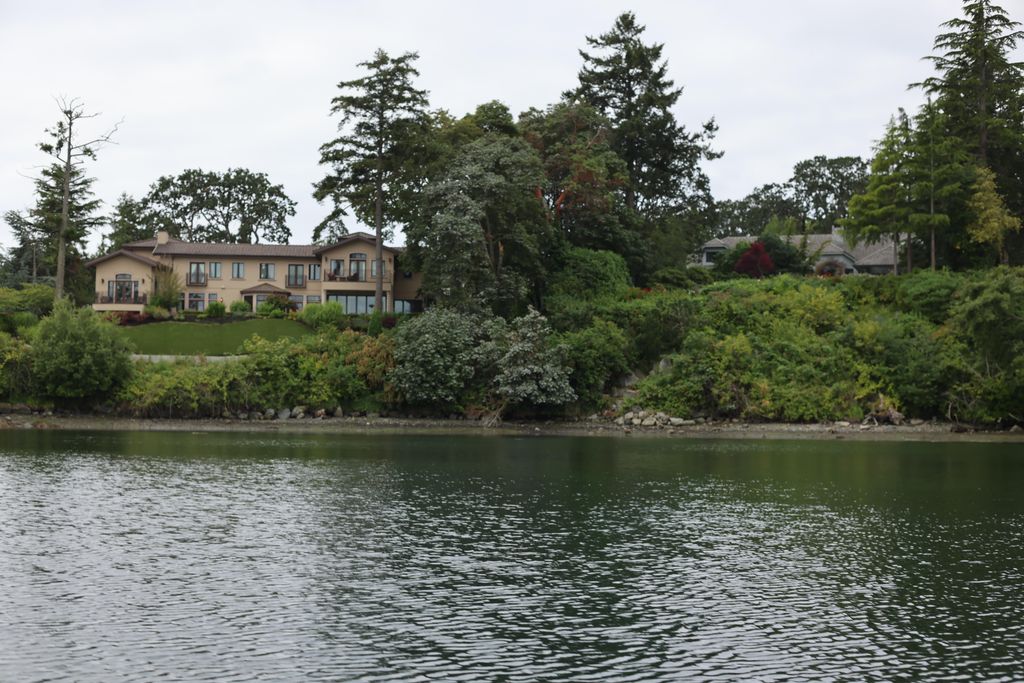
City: victoria